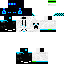
A male skeleton skin with dark skin, wearing brown helmet dressed in a blue hoodie and black pants, featuring a closed mouth.